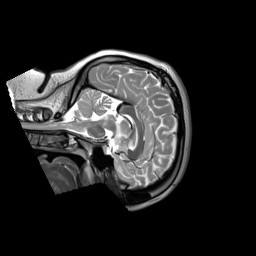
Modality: T2w
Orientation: sagittal
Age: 30
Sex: female
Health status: ill
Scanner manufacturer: siemens
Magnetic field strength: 3 T
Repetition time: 2.8 s
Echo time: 0.326 s